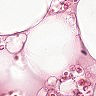
Metastatic tissue present: no